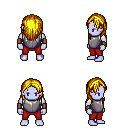
a pixel art fantasy rpg character, male body template, dark elf, purple skin, steel chest armor, red pants, blonde long hairstyle, leather bracers, four views (front, back, left, right), 2x2 character sprite sheet, small pixel art, hard edges, no anti-aliasing